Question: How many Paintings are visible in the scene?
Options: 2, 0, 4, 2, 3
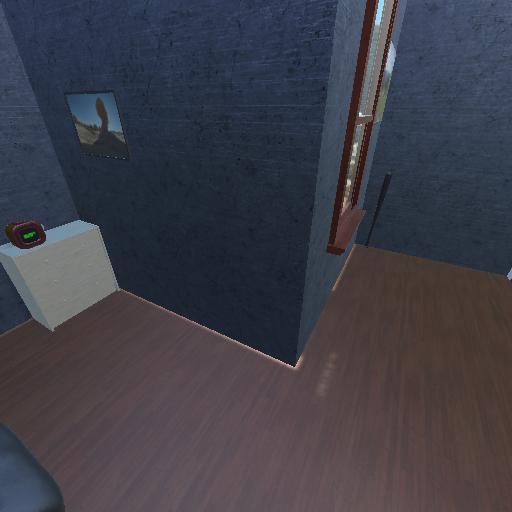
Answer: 2